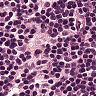
Metastatic tissue present: no